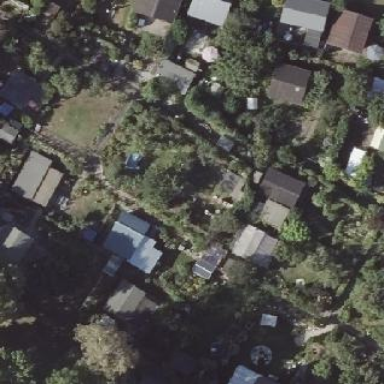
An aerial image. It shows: Plot in the allotments.